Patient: sex M, age 72
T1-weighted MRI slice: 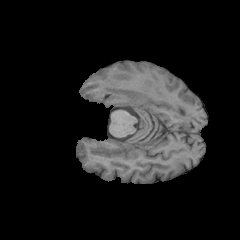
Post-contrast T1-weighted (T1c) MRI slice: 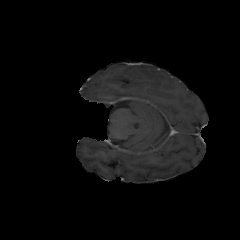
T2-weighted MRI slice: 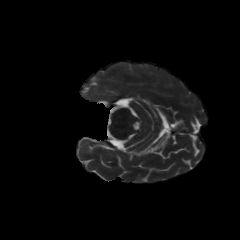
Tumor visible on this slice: yes
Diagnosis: Glioblastoma, IDH-wildtype
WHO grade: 4